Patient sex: F
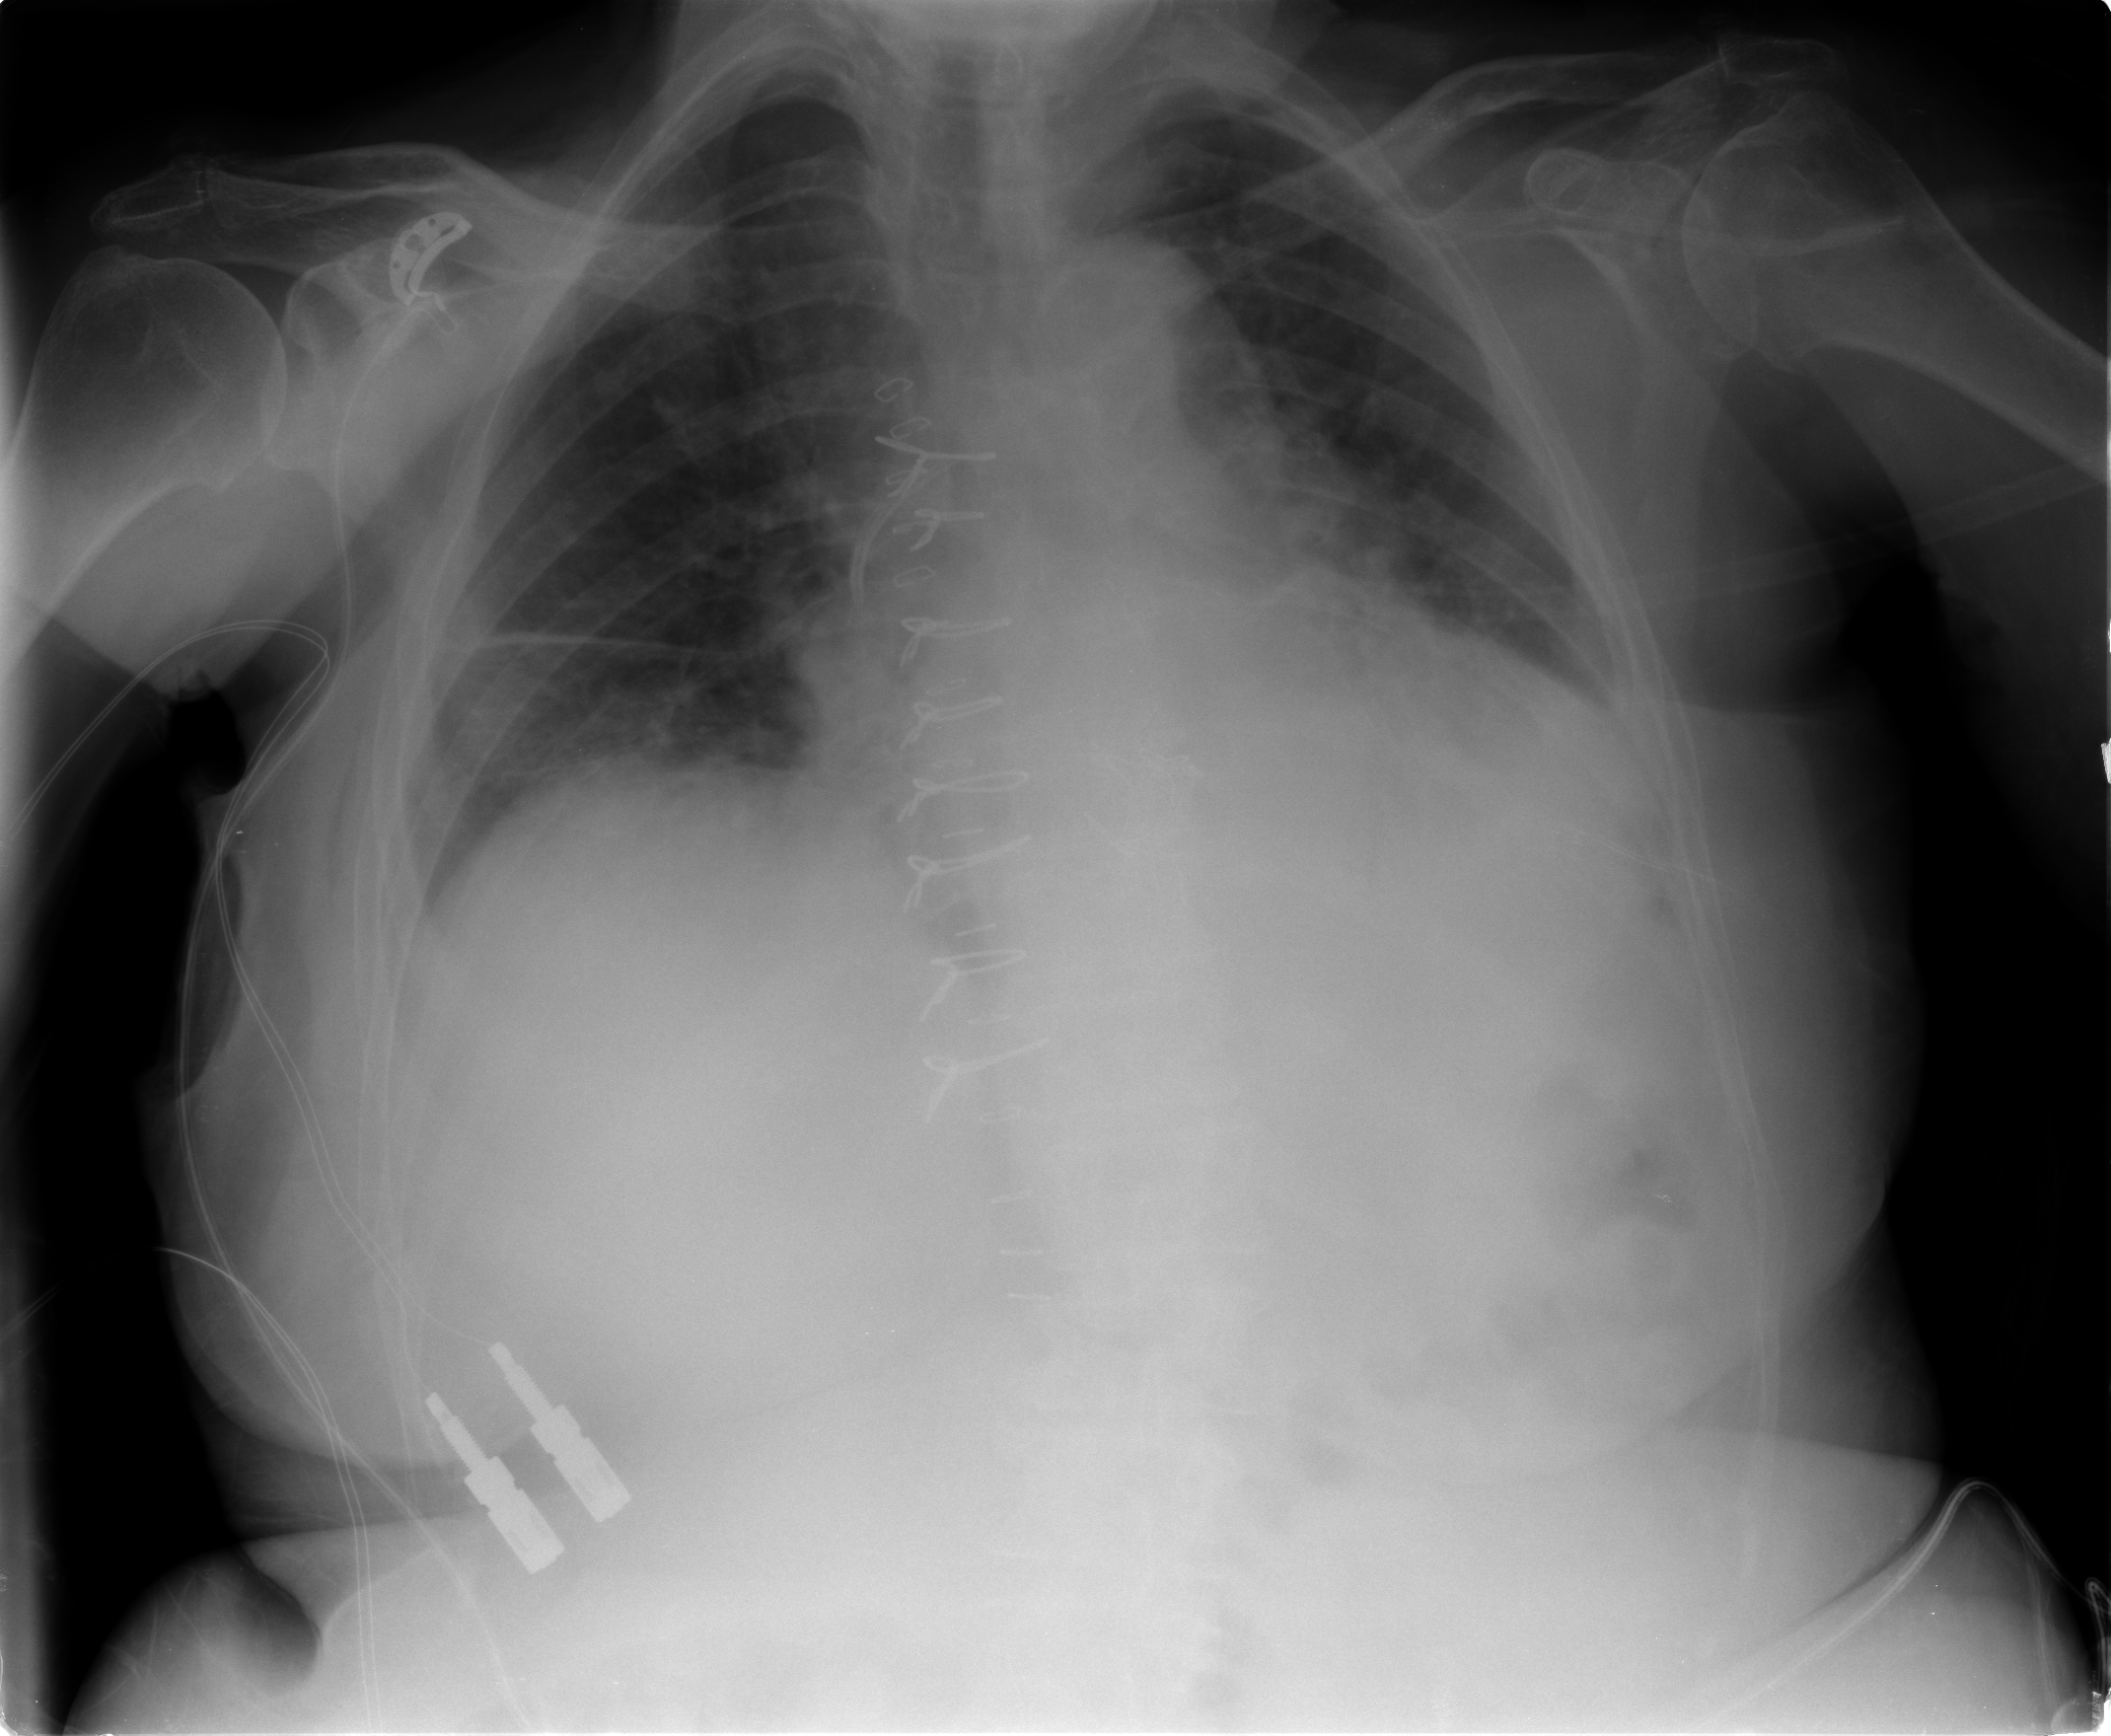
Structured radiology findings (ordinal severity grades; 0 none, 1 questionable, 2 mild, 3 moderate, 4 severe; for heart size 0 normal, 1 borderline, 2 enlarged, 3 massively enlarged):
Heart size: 2
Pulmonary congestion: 0
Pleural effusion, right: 0
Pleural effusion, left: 0
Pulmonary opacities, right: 0
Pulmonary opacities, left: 1
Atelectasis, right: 2
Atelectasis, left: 2